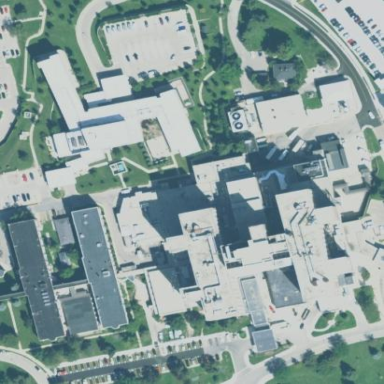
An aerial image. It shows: Clinic building offering healthcare services.